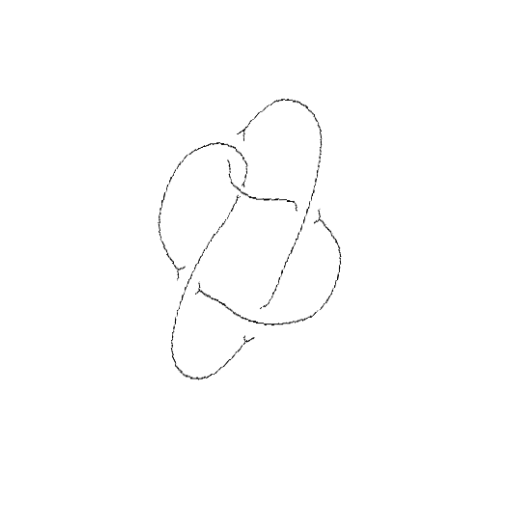
Crossing number: 5